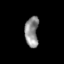
Tissue: skin
Cell type: Fibroblasts
Senescence score: 0.7719
Nuclear area (px): 411
Mean DAPI intensity: 139.759